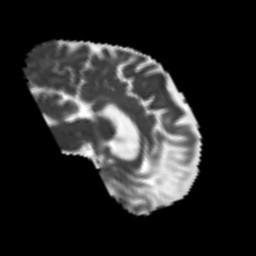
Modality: MD
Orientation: sagittal
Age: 60
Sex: male
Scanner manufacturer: siemens
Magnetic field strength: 3 T
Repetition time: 4.987 s
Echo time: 0.0792 s